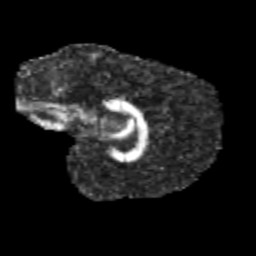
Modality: FA
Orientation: sagittal
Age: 12
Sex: male
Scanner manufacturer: siemens
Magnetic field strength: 3 T
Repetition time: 3.8 s
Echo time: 0.07 s